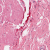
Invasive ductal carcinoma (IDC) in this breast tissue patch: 0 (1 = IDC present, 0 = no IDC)